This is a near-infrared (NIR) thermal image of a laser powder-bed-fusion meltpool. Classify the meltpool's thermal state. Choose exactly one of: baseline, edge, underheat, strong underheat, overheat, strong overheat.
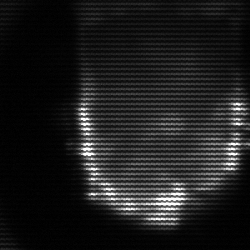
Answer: baseline